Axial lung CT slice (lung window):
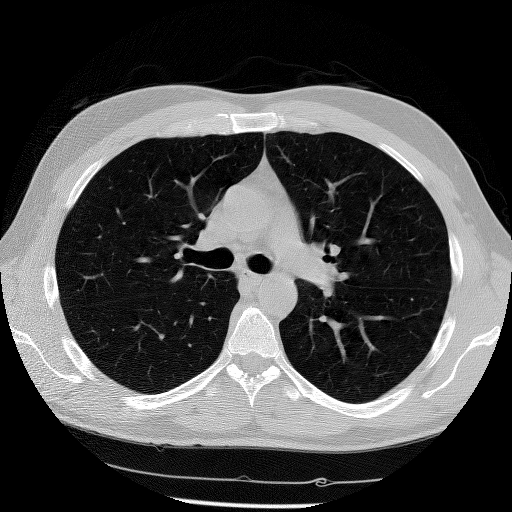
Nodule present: no